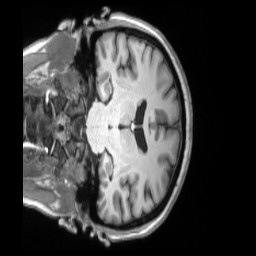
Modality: T1w
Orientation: coronal
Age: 52
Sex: female
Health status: ill
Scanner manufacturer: siemens
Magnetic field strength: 3 T
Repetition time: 2.2 s
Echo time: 0.00157 s